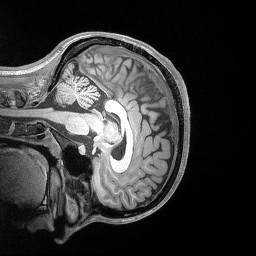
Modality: T1w
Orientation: sagittal
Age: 24
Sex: female
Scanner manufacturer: siemens
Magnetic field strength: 3 T
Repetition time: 2.53 s
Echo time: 0.00164 s